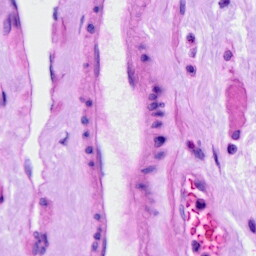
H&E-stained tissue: Ovarian